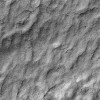
Atmospheric dust classification: not_dusty